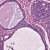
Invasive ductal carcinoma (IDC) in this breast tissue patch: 0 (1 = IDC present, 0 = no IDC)